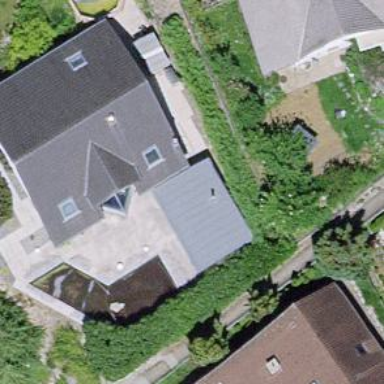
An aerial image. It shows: Flat-roofed building.